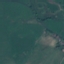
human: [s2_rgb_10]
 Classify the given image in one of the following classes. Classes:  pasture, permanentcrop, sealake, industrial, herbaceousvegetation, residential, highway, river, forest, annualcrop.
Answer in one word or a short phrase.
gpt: Pasture